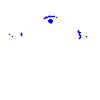
Particle: kaon